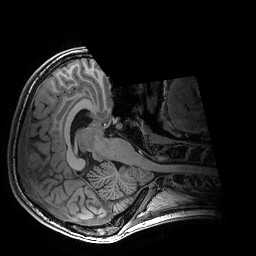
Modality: T1w
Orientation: axial
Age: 19
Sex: female
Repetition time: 0.0077 s
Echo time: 0.0034 s